Question: My app is mimicking the Apple VoiceMemos app. Where you can select and play audio from within an 'UITableViewCell'.
I have a subclassed 'UITableViewCell' with an associated xib file. I have a singleton class setup to handle playing the audio. Playing the audio works fine but I can't seem to get the labels in the cell to update correctly. The labels are added and the xib file and should be updating the time left and time remaining.
My audio player singleton class has a block parameter that passes back the timeAlreadyPlayed and timeRemaining as variables like so:
(This is in the AudioTableCell subclass)
'''
[PNAudioController sharedController].playBackBlock = ^(NSString* timeAlreadyPlayed, NSString* timeRemaining, NSTimeInterval currentPlaybackTime) {
NSAssert([NSThread mainThread], @"I need to be on the main thread.");
NSLog(@"timeAlreadyPlayed = %@", timeAlreadyPlayed);
//Labels created in xib and liked to UITableViewCell subclass
self.timeRemainingLabel.text = timeRemaining;
self.timeAlreadyPlayedLabel.text = timeAlreadyPlayed;
self.currentTimeSlider.value = currentPlaybackTime;
[self setNeedsLayout];
};
'''
The 'NSLog' statement does print out to the console correctly but the labels in the cell do not update correctly. I did see that setting setNeedsLayout should mark it for a redraw in the next update cycle but that doesn't do anything.
Image of what my tableCell looks like, the two "10:00" labels are the ones I'm trying to update:

Since it is printing out to the console correctly the only thing I can think the problem is that the cell isn't being redrawn properly. I've even tried triggering a reload in the 'UIViewController' that contains that 'UITableView' datasource and delegate code but that didn't work either.
EDIT:
In response to rdelmar:
If I log out the label and it's text in the block:
'''
VideoContentTypeTest[24158:70b] timeRemainingLabel = <UILabel: 0x10c32a170; frame = (263 39; 42 21); text = '-55.61'; clipsToBounds = YES; opaque = NO; autoresize = RM+BM; userInteractionEnabled = NO; layer = <CALayer: 0x10c329850>>
VideoContentTypeTest[24158:70b] timeRemainingLabel.text = -55.61
'''
The label is not nil and it's text being updated properly. It just never gets reflected in the UI.
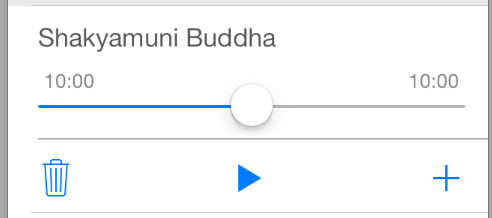
Answer: Normally, when you get new data, you would update the array that you use to populate the table view, and then call reloadData. So, I would use your callback block to update an array (probably an array of dictionaries) in the table view controller class, and use that array to populate your cells. I don't think it's a good idea to add data to a table view cell outside of cellForRowAtIndexPath.